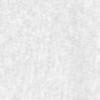
Label: no_change